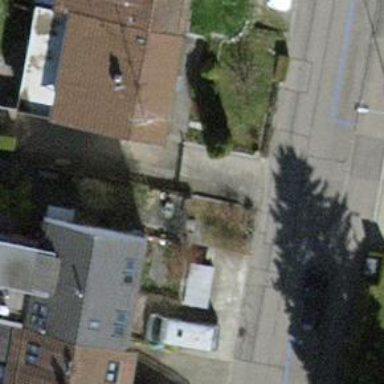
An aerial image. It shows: Semi-detached house.